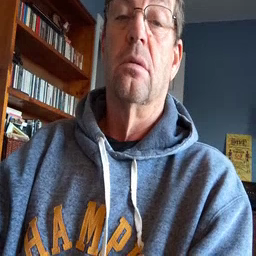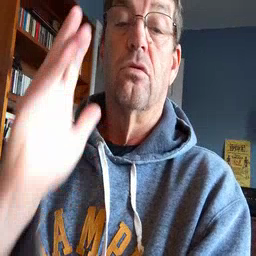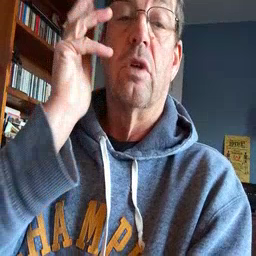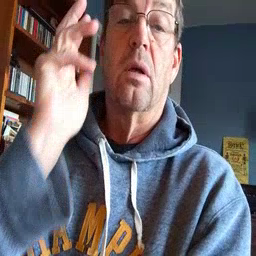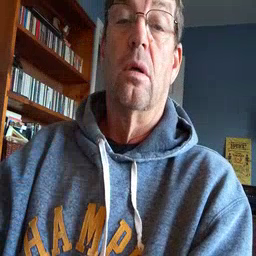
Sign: radio